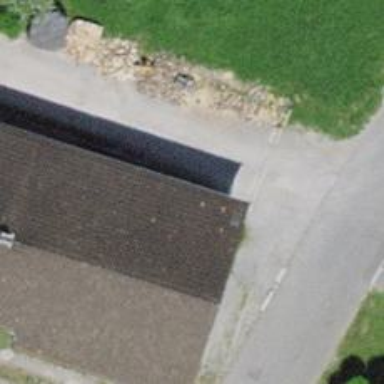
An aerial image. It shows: Farm shop.